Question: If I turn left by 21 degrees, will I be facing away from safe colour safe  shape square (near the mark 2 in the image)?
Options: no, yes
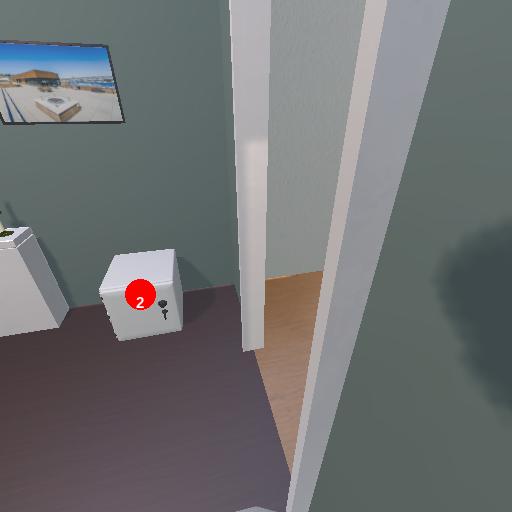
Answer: no